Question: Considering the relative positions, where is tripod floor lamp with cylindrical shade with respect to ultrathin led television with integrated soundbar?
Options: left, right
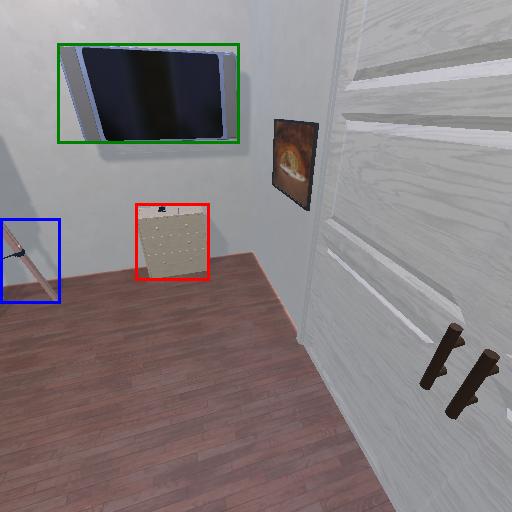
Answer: left